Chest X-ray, PA view. Patient: 13 years old, sex M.
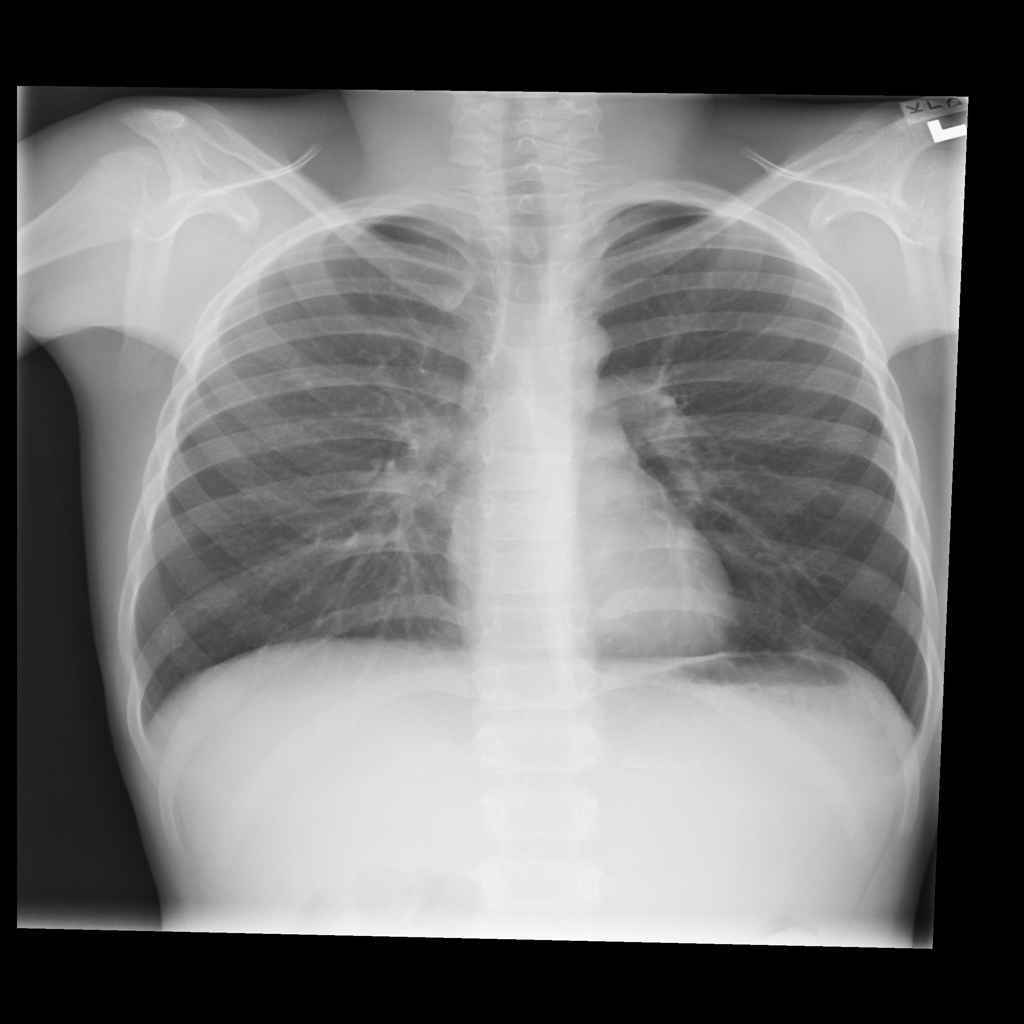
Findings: No Finding